Question: I have this code in my asp.net _SiteLayout.cshtml page:
'''
<div id="linkShare">
@LinkShare.GetHtml(Page.Title, pageLinkBack:"www.dynamash.com", linkSites:LinkShareSite.All)
</div>
'''
The "All" member of LinkShareSite should cuase all the sites to display: Deli.ciou.us, Digg, GoogleBuzz, Facebook, Reddit, StumbleUpon, and Twitter.
Yet, as you can see below, only the last four are displaying (the first two have a hint/title of "Deli.ciou.us" and "Digg," respectively, so I assume they are "there," just missing an icon. GoogleBuzz is just flat out MIA, though.

Why is Buzz missing? How can I get it to display? And how can I get the two missing icons to display?
If this is just a temporary outage, I can live with it, but if Delicious and Digg continue generic, I'll just change the code to exclude them from the party...
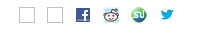
Answer: I mashed F12 with the site running (locally), and found:
'''
Failed to load resource: the server responded with a status of 404 (Not Found) http://digg.com/img/badges/16x16-digg-guy.gif
'''
So, this is why digg won't display - the gif is missing from its expected location.
Also, when I alter my LinkShare to specify the links I want explicitly (rather than selecting "All"), I see that GoogleBuzz is struck out, and marked as obsolete.